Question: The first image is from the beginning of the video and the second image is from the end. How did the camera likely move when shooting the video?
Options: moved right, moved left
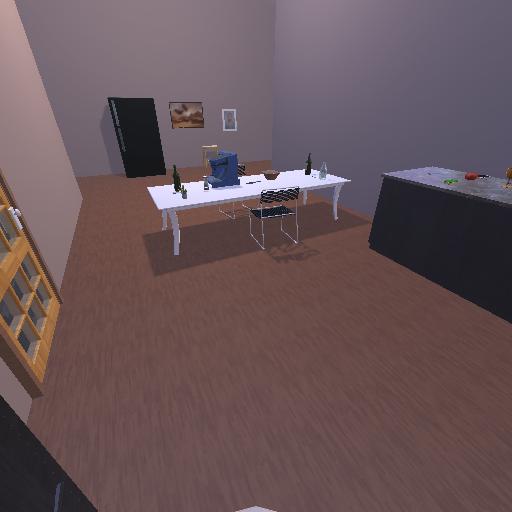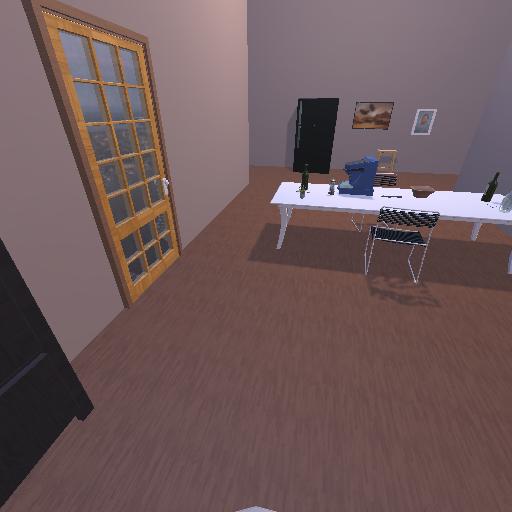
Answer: moved right